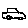
Label: car